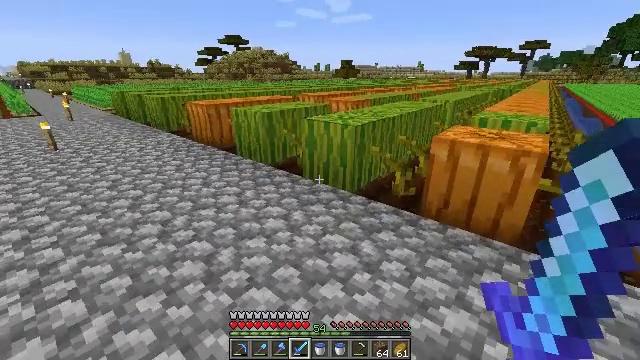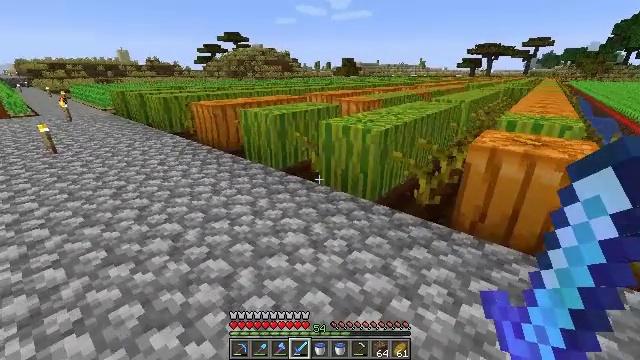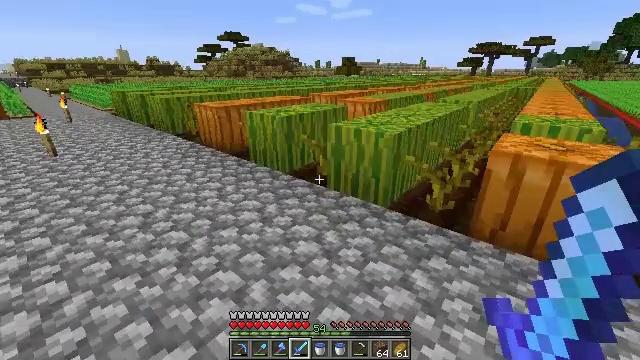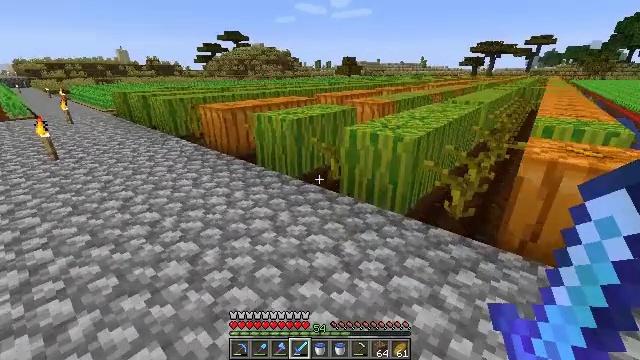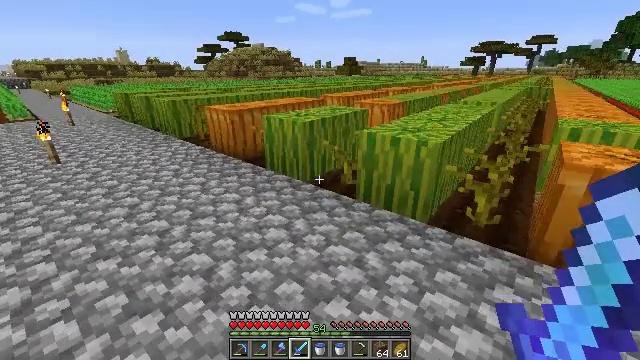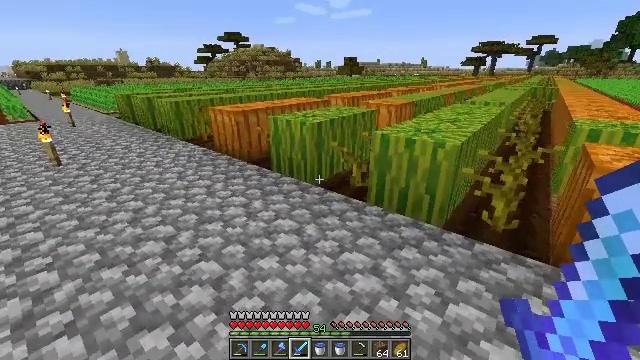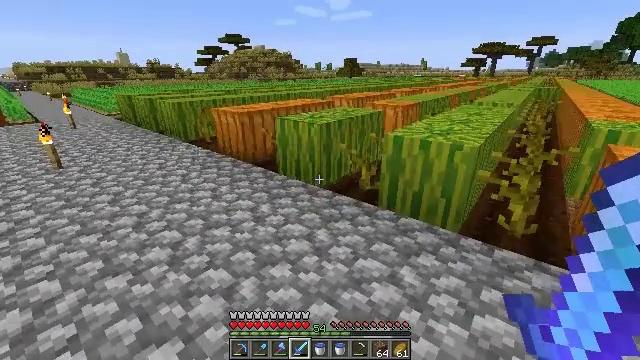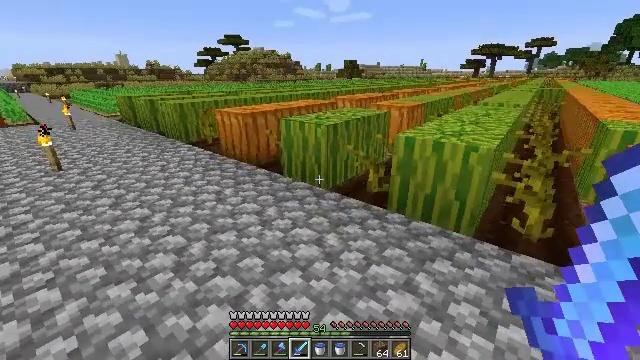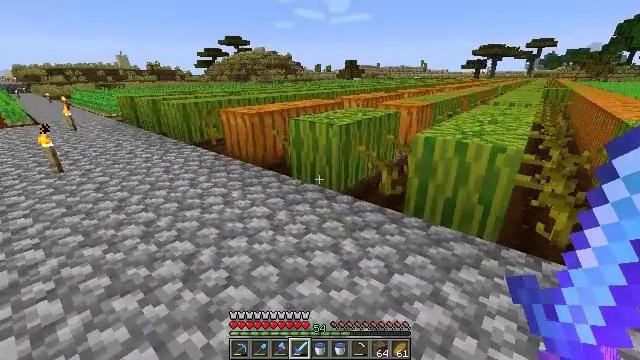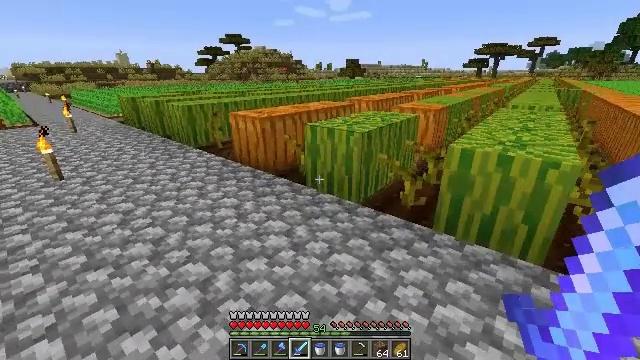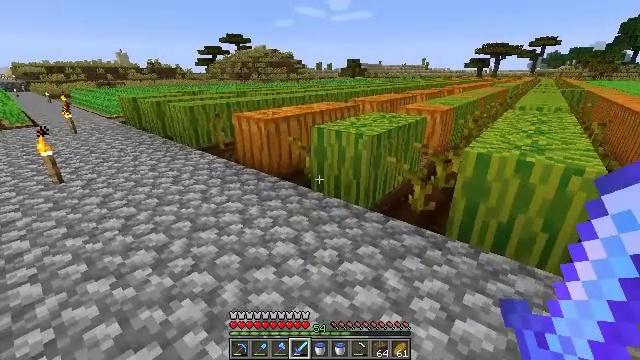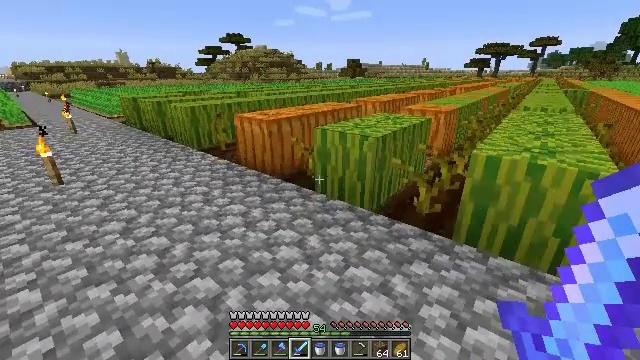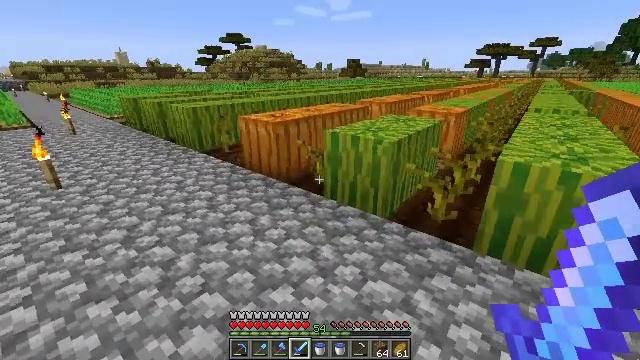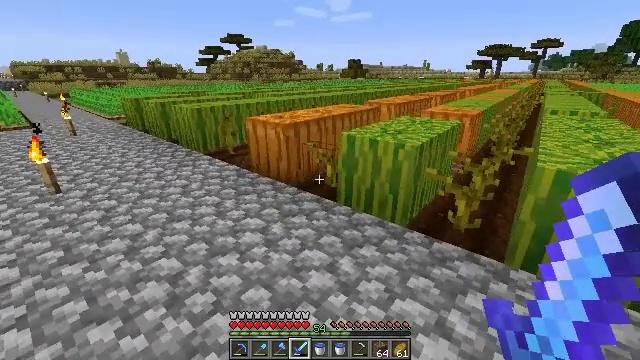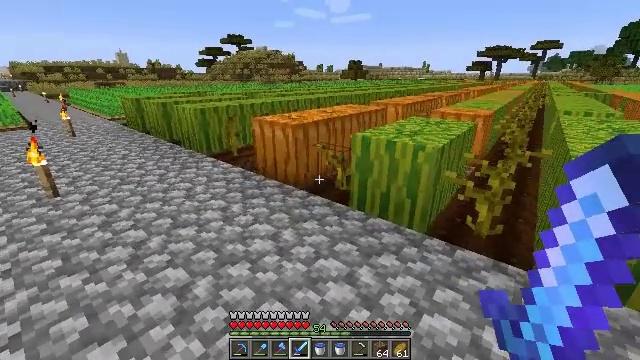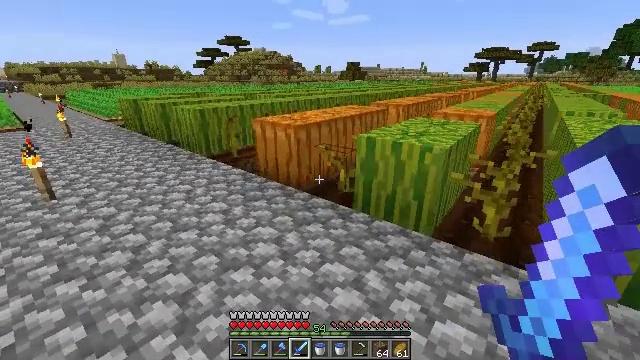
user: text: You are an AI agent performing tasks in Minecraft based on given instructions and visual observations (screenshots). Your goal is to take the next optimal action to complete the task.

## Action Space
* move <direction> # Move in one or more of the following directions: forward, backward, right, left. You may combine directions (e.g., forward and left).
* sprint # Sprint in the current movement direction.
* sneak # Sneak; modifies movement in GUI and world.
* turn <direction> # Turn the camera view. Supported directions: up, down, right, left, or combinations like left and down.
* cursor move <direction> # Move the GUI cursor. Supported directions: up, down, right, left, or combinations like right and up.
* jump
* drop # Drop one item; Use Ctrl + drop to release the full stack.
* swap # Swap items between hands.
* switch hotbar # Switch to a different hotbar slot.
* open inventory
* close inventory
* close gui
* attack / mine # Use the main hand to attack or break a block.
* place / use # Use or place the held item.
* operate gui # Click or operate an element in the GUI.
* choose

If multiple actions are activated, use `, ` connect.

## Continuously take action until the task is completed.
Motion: motion action
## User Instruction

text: Mine the attached pumpkin stem.
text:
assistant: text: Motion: move forward and move left
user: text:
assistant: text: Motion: move forward and move left
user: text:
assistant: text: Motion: move forward and move left
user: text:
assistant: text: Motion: move forward and move left
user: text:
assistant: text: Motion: move forward and move left
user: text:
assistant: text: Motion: move forward and move left
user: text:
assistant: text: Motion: move forward and move left
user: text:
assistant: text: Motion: move forward and move left
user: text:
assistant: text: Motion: move forward and move left
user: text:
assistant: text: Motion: move forward and move left
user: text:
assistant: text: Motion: move forward and move left
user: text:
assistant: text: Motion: move forward and move left
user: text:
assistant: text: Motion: move forward and move left
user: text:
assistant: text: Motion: move forward and move left
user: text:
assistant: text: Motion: move forward and move left
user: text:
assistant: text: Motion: move forward and move left
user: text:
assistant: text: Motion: move forward and move left
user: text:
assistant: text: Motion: move forward and move left
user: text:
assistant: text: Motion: move forward and move left
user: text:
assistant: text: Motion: move forward and move left
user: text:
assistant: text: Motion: move forward and move left
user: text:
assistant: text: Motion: move forward and move left
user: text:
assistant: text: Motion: move forward and move left
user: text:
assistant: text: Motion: move forward and move left, turn right
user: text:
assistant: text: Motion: move left, turn right
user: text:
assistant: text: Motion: move left, turn right and down
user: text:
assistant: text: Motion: move left, turn right
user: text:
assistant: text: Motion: move left, turn right
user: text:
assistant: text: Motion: move left
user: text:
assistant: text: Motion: move left